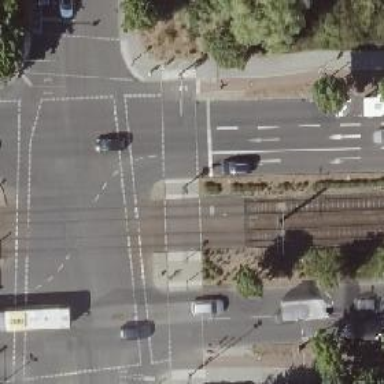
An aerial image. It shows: Tram crossing with traffic signals.